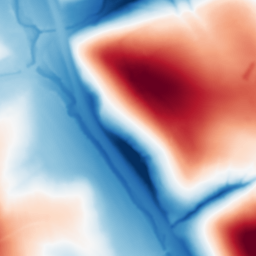
Category: multiscale
Decomposition family: dog_multiscale
Decomposition parameters: sigma_ratio: 2
n_scales: 6
base_sigma: 1
Upsampling method: sinc_blackman
Upsampling parameters: scale: 2
kernel_size: 8
Upsampling scale: 2